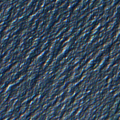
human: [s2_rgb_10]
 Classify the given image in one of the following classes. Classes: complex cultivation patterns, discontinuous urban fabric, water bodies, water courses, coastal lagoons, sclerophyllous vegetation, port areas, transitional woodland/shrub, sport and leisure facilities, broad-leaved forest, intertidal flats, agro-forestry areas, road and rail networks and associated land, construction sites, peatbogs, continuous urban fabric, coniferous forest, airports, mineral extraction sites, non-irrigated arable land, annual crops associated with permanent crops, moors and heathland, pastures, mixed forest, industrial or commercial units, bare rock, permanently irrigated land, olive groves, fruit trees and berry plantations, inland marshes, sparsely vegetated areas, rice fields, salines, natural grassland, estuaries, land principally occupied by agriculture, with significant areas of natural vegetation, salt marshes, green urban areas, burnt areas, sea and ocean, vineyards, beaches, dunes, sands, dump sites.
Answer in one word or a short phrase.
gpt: sea and ocean